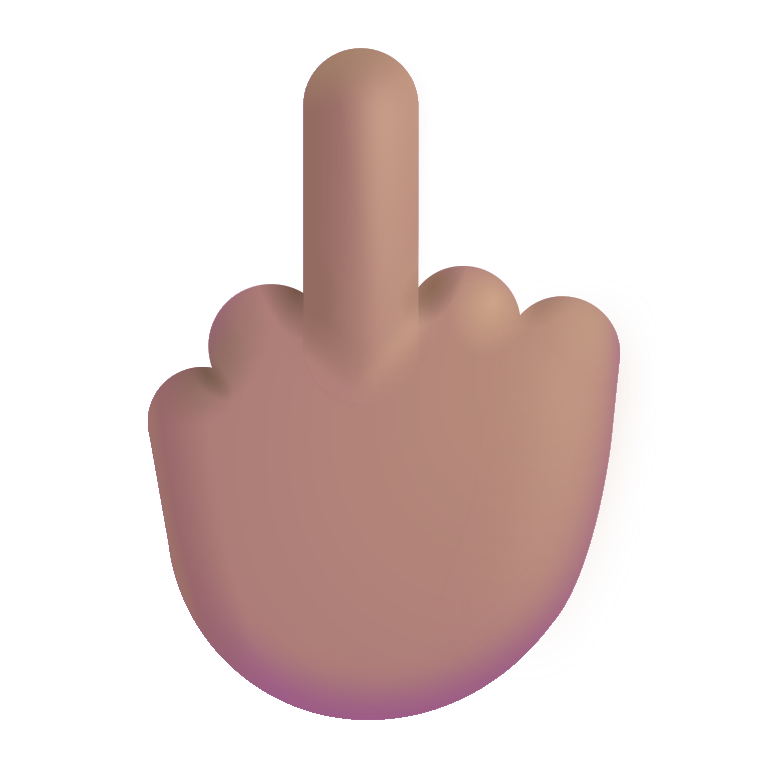
middle finger color